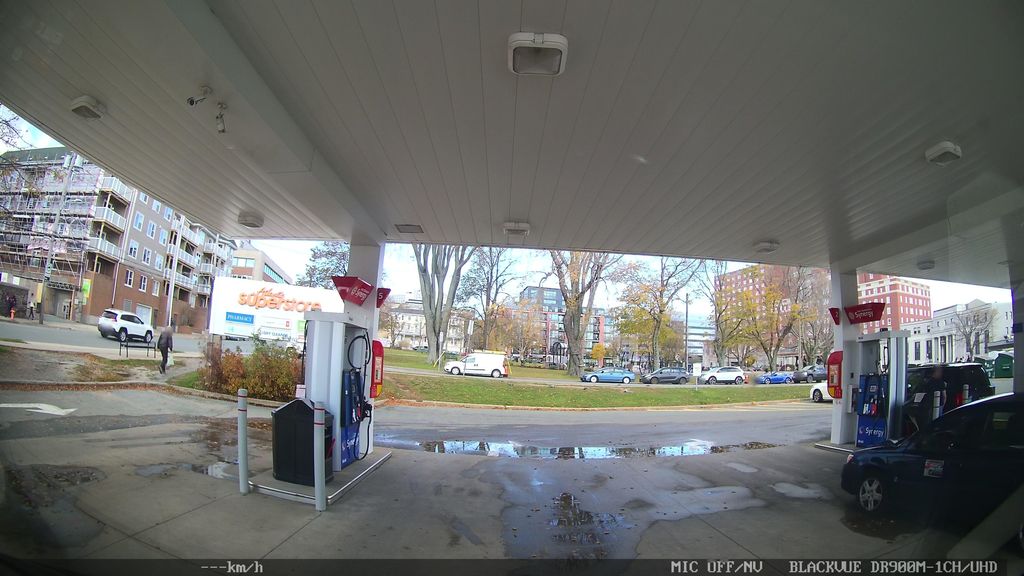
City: halifax